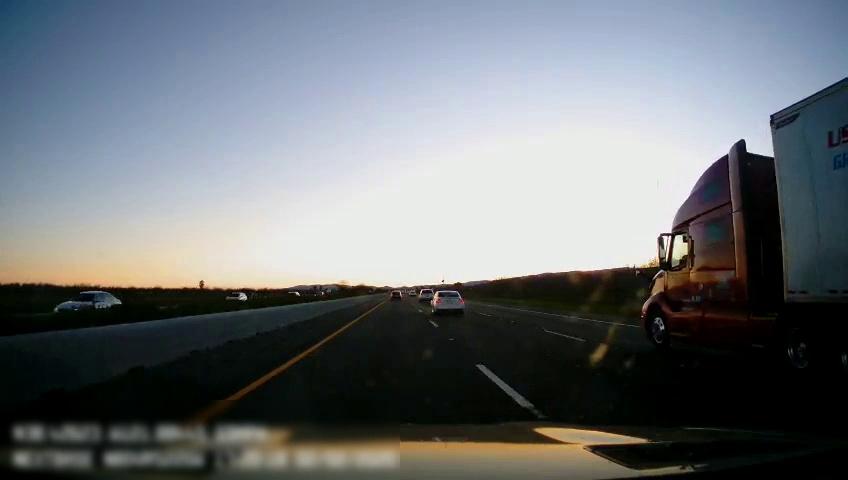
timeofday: Day
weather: Sunny
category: Drivable Space
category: Vehicles | Car
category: Vehicles | Truck
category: Vehicles | SUV
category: Vehicles | Car
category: Vehicles | Car
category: Vehicles | Car
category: Vehicles | SUV
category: Lanes | Current Lane
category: Lanes | Current Lane
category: Lanes | Alternate Lane
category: Lanes | Alternate Lane